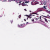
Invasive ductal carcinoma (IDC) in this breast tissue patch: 1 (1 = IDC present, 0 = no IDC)